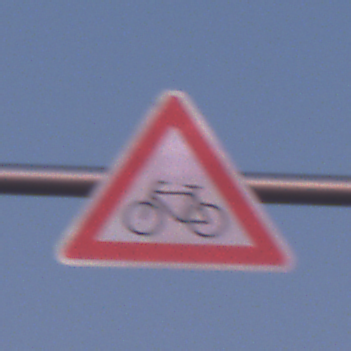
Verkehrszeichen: RadverkehrRechts
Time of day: SunriseSunset
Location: Outdoor (Nature)
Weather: Clear
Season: NotSpecified
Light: Natural